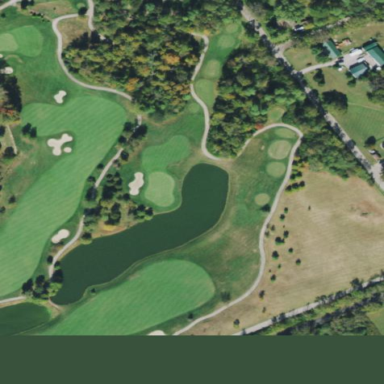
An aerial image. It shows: Water hazard in golf course. The hazard is natural water feature.